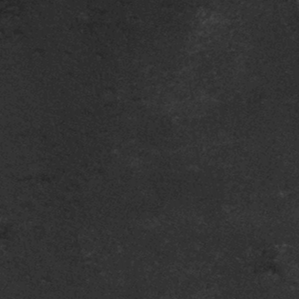
Label: frost